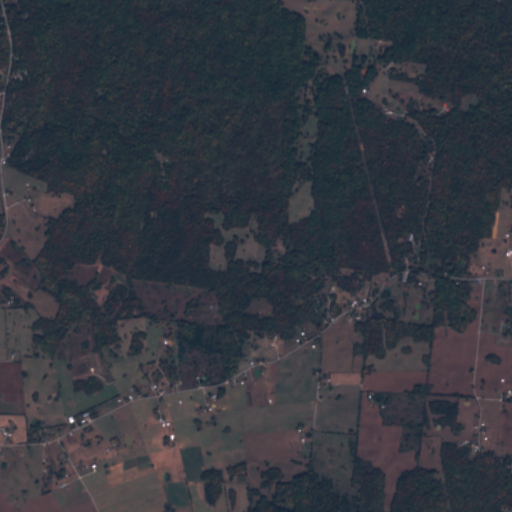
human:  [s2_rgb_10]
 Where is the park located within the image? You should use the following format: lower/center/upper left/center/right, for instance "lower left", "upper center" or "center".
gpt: The park is located in the lower right of the image.
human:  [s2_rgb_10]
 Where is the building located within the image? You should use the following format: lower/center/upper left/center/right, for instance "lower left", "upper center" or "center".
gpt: There is no building in the image.